Question: I have a table like in this <URL>. I need to find data related to the row which contains given text.

For example, by providing '1707', I need to get all data in table row which contains '1707'. So output should be as below.
> Tuesday 2014-08-05 1707 33 43 47 52 image text
Currently I'm accessing data on html page as below.
'''
Document doc;
try {
doc = Jsoup
.connect("url here").timeout(300000).userAgent("Mozilla").get();
Element table = doc.select("table#customers").first();
if (table != null) {
Iterator<Element> iterator = table.select("td").iterator();
while (iterator.hasNext()) {
System.out.println("Day : " + iterator.next().text());
System.out.println("Date : " + iterator.next().text());
System.out.println("Draw : " + iterator.next().text());
System.out.println("No1 : " + iterator.next().text());
System.out.println("No2 : " + iterator.next().text());
System.out.println("No3 : " + iterator.next().text());
System.out.println("No4 : " + iterator.next().text());
System.out.println("Symbol : " + iterator.next().text());
System.out.println("Non : " + iterator.next().text());
}
} else {
System.out
.println("No results were found according to search criteria.");
}
} catch (IOException e) {
e.printStackTrace();
}
}
'''
The above code return all data on table. But I need to get data related to given text.
How could I achieve this?
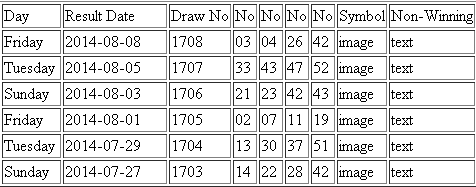
Answer: As shown in <URL>':
'''
table.select("tr:contains(1707) td")
'''
<URL>